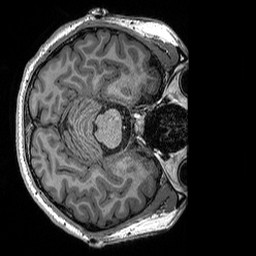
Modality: T1w
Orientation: axial
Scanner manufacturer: siemens
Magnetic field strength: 3 T
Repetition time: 2.3 s
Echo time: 0.00298 s